Question: I'm trying to create if the same data in table row display red color in view.

'''
<tbody>
<?php
$i = 1;
foreach ($data as $item) :
?>
<tr>
<td>
<?php
$text = $item->serial;
if ($text == $text) {
echo '<span class="text-danger">' . $text . '</span>';
} else {
echo '<span class="text-success">' . $text . '</span>';
}
?>
</td>
</tr>
<?php
endforeach;
?>
</tbody>
'''
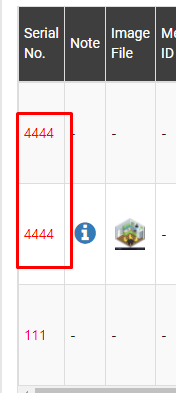
Answer: You will need to keep count of serial numbers by looping and set 'serial' as key. If key comes again, increment it. When looping to show data, if 'serial' count is greater than '1', it will come in 'red', else it will be black.
'''
<tbody>
<?php
$i = 1;
$serial_count = [];
foreach($data as $item):
$serial_count[$item->serial] = (isset($serial_count[$item->serial]) ? $serial_count[$item->serial] : 0) + 1;
endforeach;
foreach ($data as $item) :
?>
<tr>
<td>
<?php
$text = $item->serial;
if ($serial_count[$text] > 1) {
echo '<span class="text-danger">' . $text . '</span>';
} else {
echo '<span class="text-success">' . $text . '</span>';
}
?>
</td>
</tr>
<?php
endforeach;
?>
</tbody>
'''